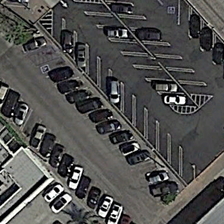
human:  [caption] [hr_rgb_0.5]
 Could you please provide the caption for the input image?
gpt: some cars are parked in a parking lot .

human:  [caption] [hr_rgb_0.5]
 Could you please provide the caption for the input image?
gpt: there are many empty space in the parking .

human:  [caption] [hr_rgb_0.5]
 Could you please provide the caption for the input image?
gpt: there are many empty space in the parking .

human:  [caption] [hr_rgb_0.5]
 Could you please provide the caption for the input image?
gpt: some cars are parked in a parking lot .

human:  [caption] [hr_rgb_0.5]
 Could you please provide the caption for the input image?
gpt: some cars are parked in a parking lot .